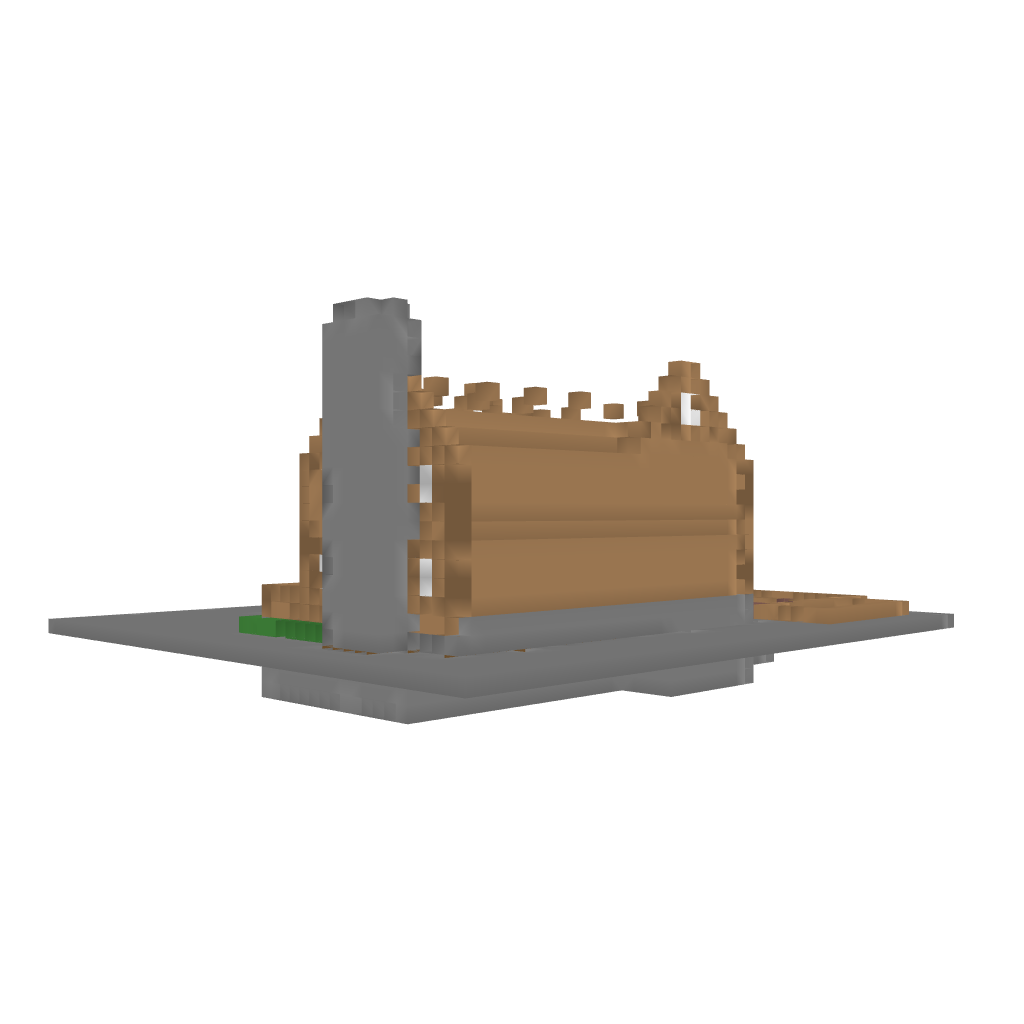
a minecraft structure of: Big Casual House bad low quality